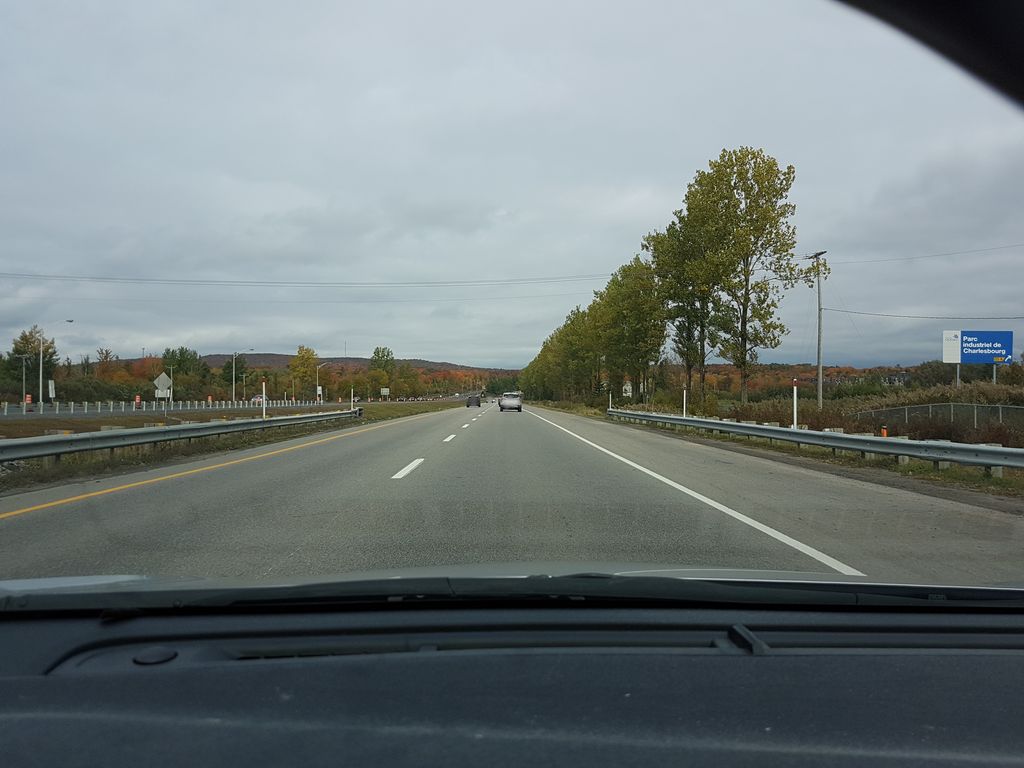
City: quebec_city